Question: i was on to writing the program of subset sum problem in c. The program run just fine when number of element in the array <=30 , if number of element in the array are > 30 , program doesn't work correctly and gives the exection "An unhandled exception of type 'System.DivideByZeroException' occurred"
Source Code:
'''
#include<stdio.h>
#include<math.h>
int power(int a,int b)
{
int i=2;
int base=2;
if(b==0)
return 1;
if(b==1)
return a;
else
while(i<=b)
{
a=a*base;
i++;
}
return a;
}
int main()
{
int n,p,q,s,sum;
n=30; // no. of element in the array.
p=0;
q=0;
sum=0;
int aa[30]={3,2,5,1,9,4,5,1,33,23,87,132,74,63,19,2,32,75,17,32,93,34,4,54,12,95,34,82,75,83};
s=power(2,n); // no. of subsets in the set
while(p<=s)
{
while(q<n)
{
if(power(2,q)<=(p%power(2,q+1)) && (p%power(2,q+1))<=(power(2,q+1)-1) )
sum=sum+aa[(n-1)-q];
q++;
}
if(sum==16)
{
printf("Found the SUM at row %d",p);
}
sum=0;
p++;
q=0;
}
printf("Not Found");
}
'''

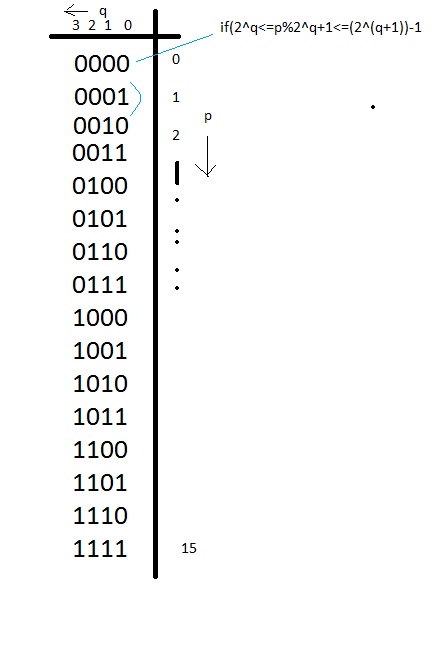
Answer: You get a division by zero as your 'int' type is overflowing. ('power(2, 32)' is probably being evaluated as 0 but you should view this as a coindicence since signed overflow is in C).
In C you can use 'uint64_t' which is a 64 bit unsigned integer type. That's been there since (and including) C99. Note that 'unsigned' overflow is defined in C to be reduced modulo power of 2
This will give you good results up to 'power(2, 63)'.